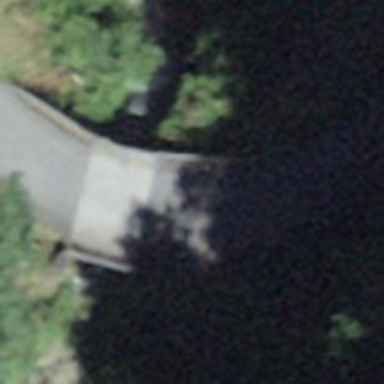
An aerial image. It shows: Unclassified road with beam bridge.